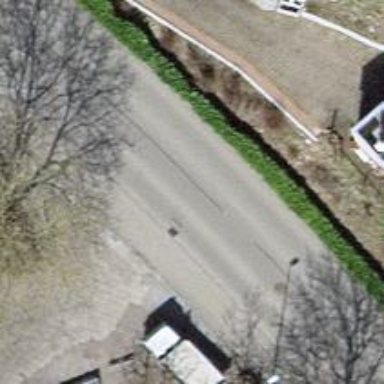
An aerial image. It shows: Asphalt road classified as tertiary.